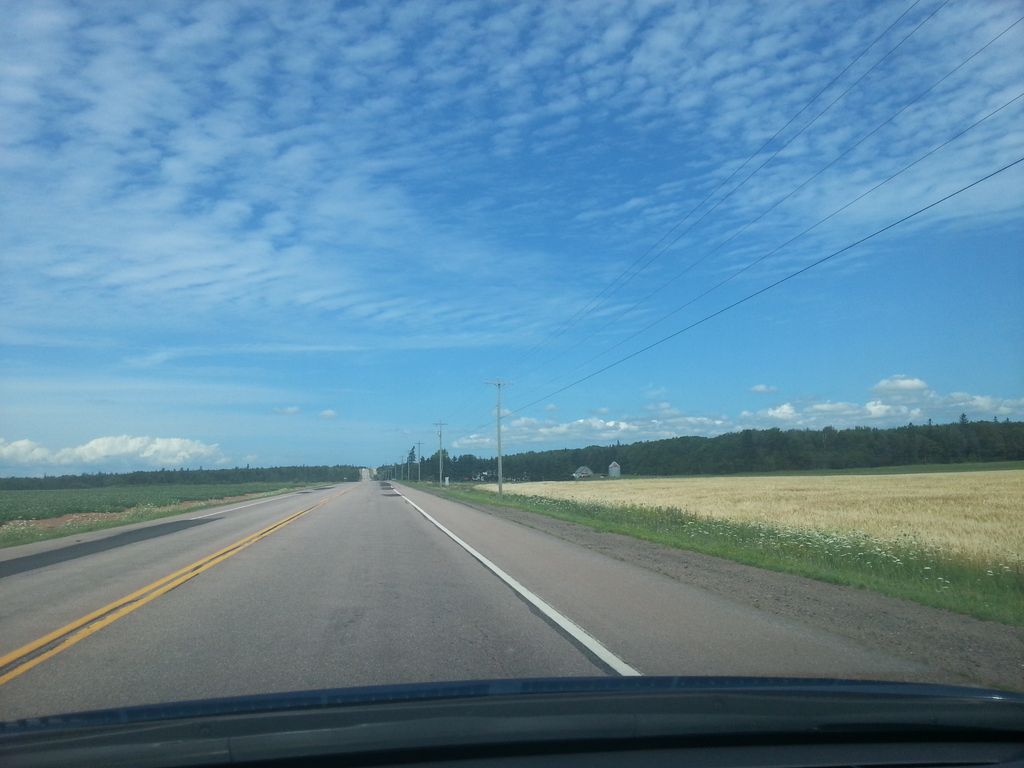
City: charlottetown